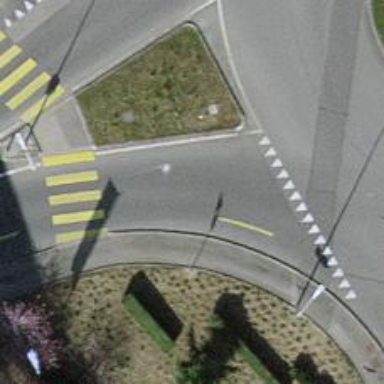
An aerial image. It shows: Secondary road with asphalt surface and designated cycle lane.